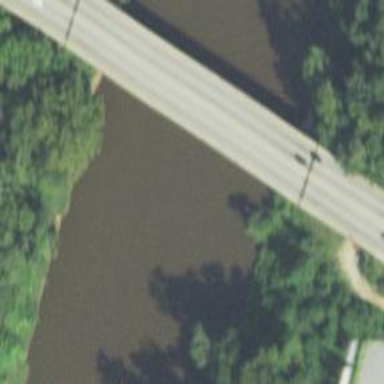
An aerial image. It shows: Man-made bridge.